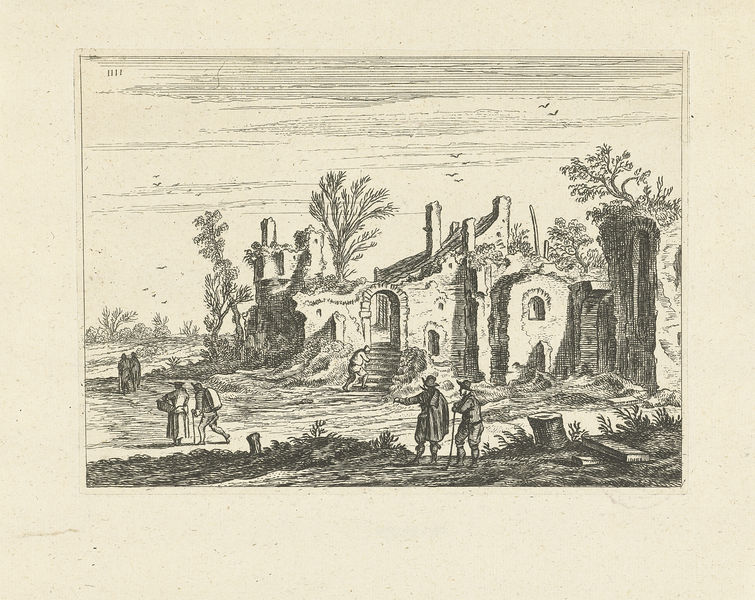
Titel: Landschap met ruïne
Künstler: Johannes Gronsveld
Standort: Amsterdam
Institution: Rijksmuseum
Schlagwörter: arbre, ciel, arbres, hommes, ruine, murs, cassé, abandonée